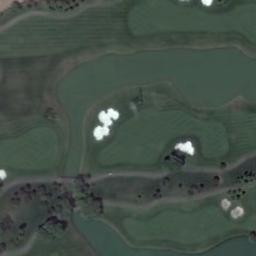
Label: golf_course